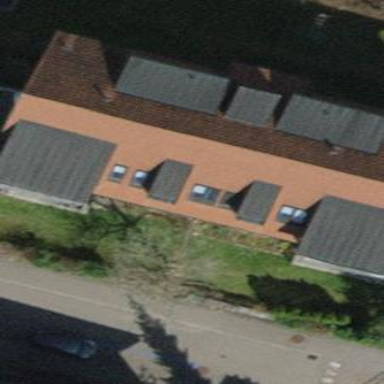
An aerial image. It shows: Building with pitched roof.